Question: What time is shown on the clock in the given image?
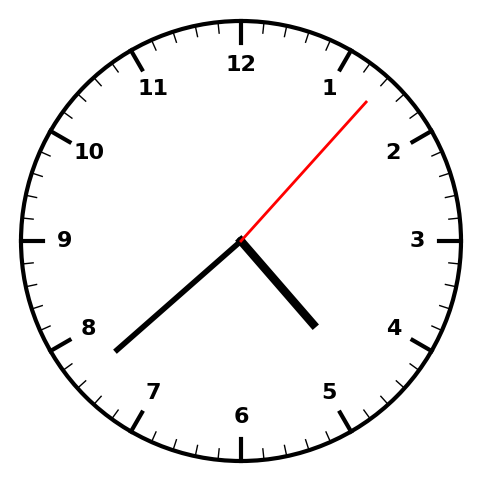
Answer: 04:38:07